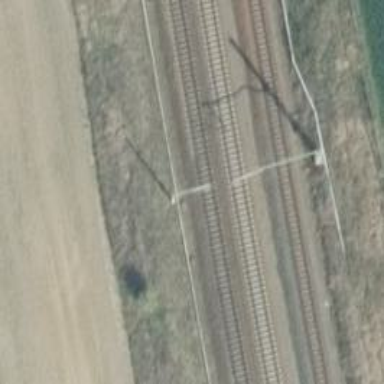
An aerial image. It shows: Railway milestone with catenary mast.